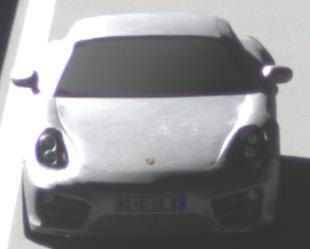
Make: Porsche
Model: Cayman
Detailed model: Cayman (981C)
Model produced from: 2013/03
Model produced until: 2014/04
Doors: 2
Color: white
Road condition: dry road
Daytime: morning or afternoon
Contrast: high contrast